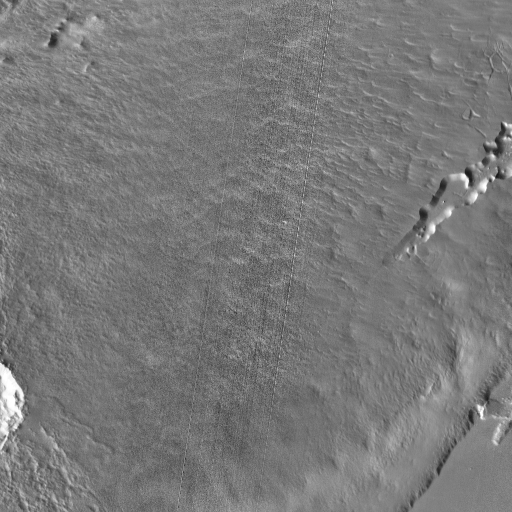
Crater classes present: Background